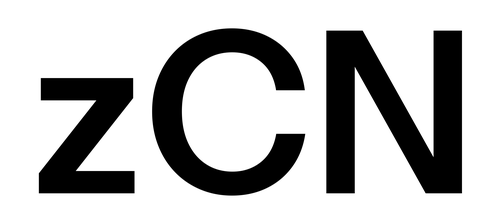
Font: InstrumentSans_SemiBold